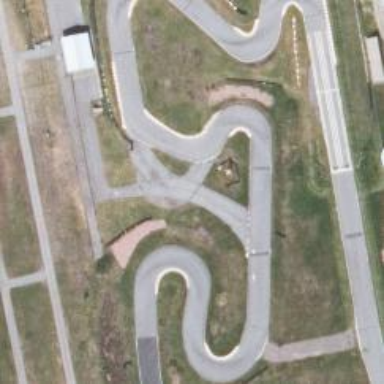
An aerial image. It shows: Karting raceway.